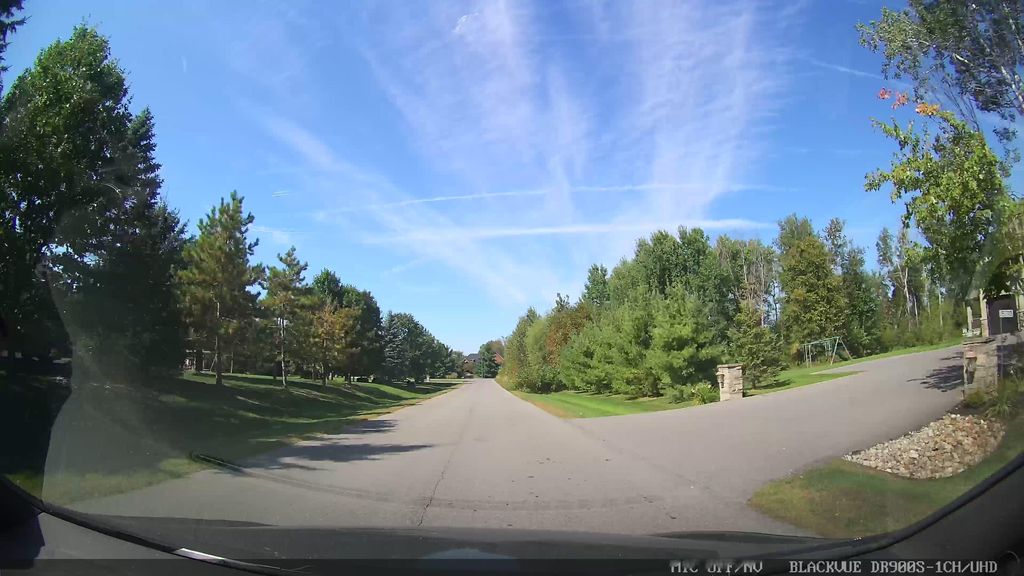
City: ottawa-gatineau